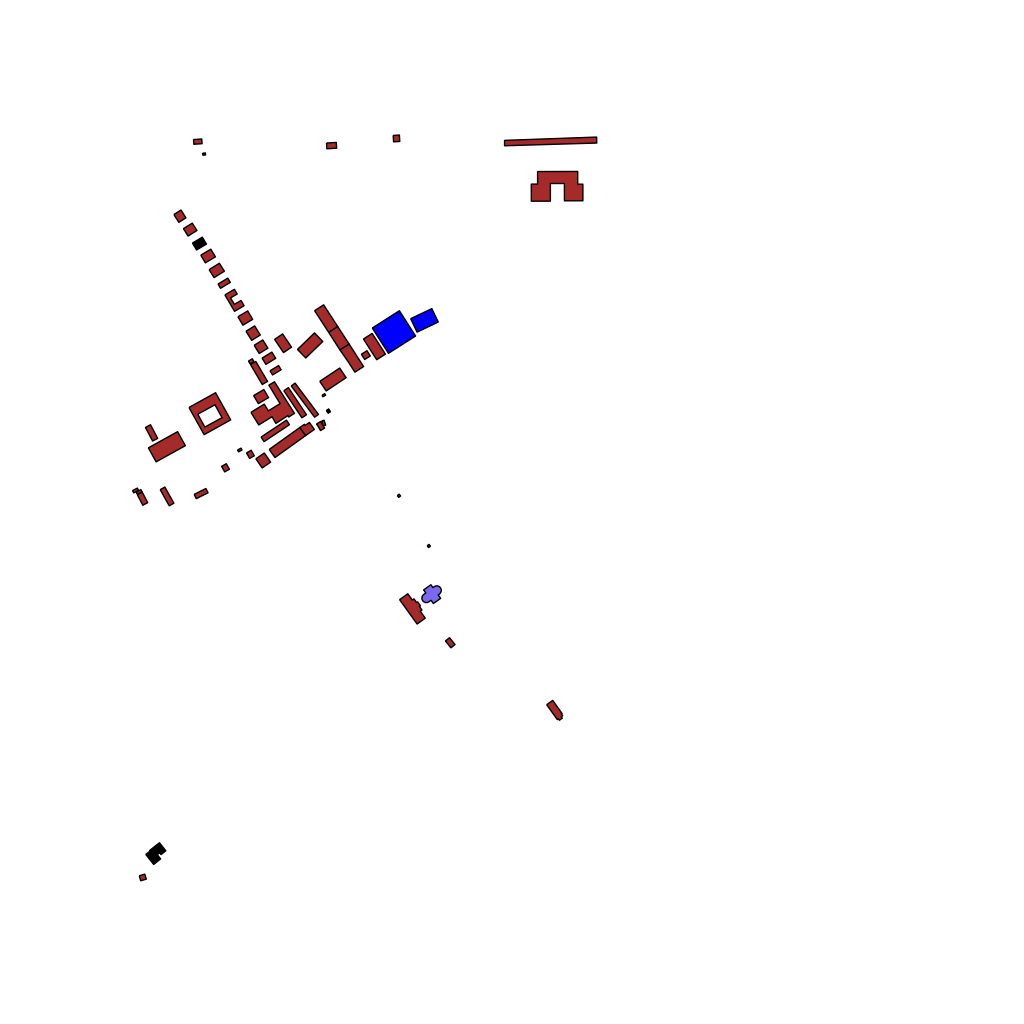
Tags: overhead vector_map, business, recreation, residential, special, soviet, high_rise, individual_rise, low_rise, density_1, Building, Facility, Resto, Sportpl, 1.0 km²